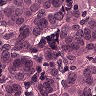
Metastatic tissue present: yes